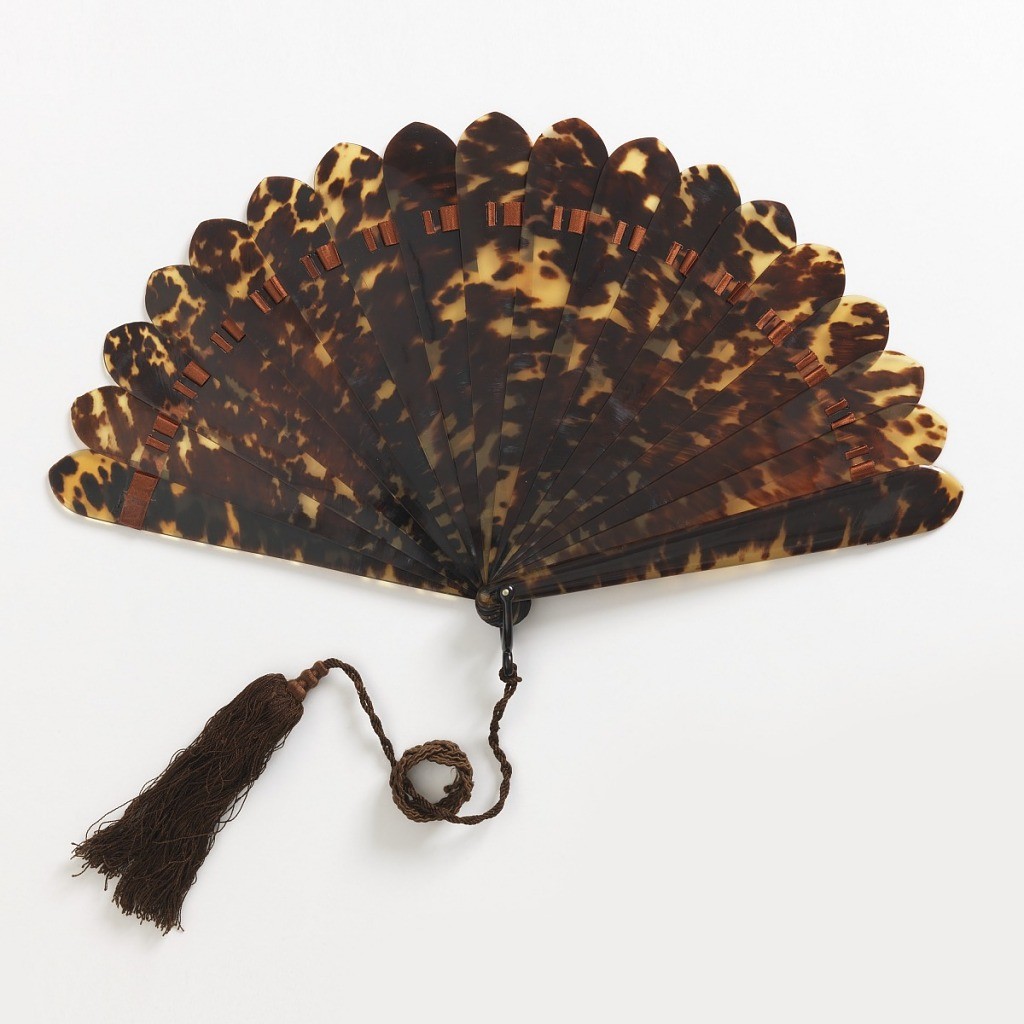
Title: Brisé fan
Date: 19th century
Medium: Carved tortoise shell sticks, silk ribbon and tassel
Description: Brisé fan with tortoise shell sticks. Brown silk tassel, metal pin